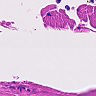
Metastatic tissue present: no